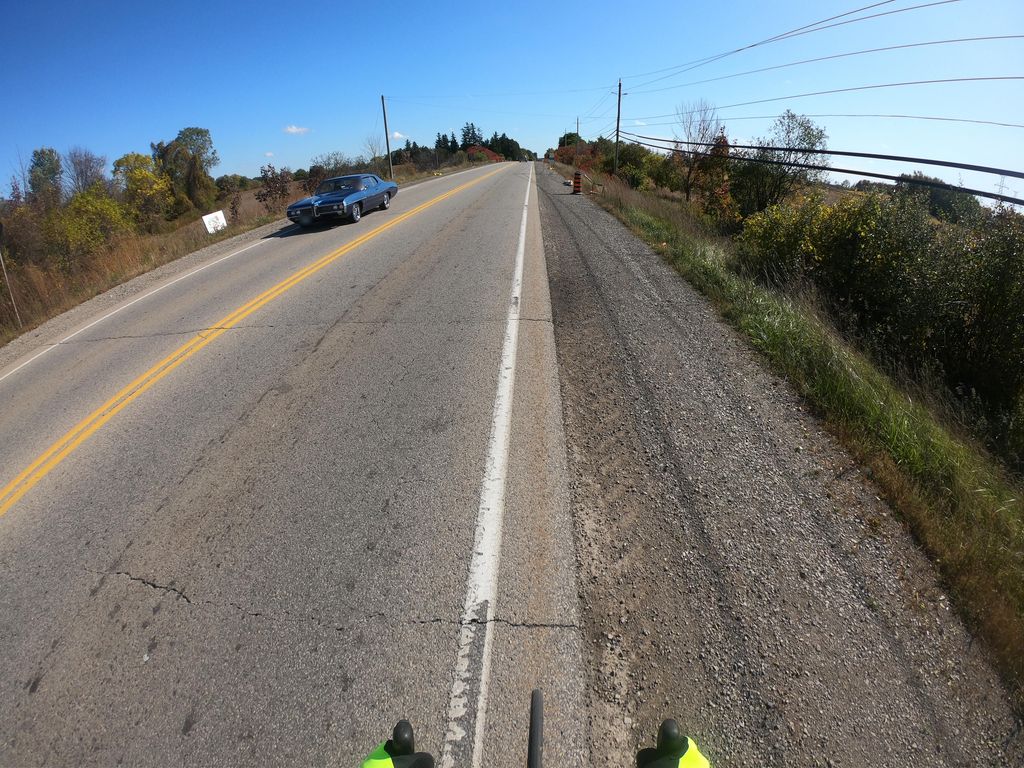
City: kitchener-waterloo